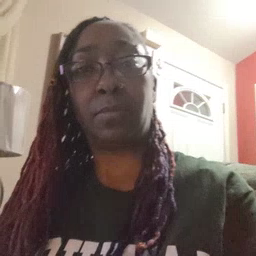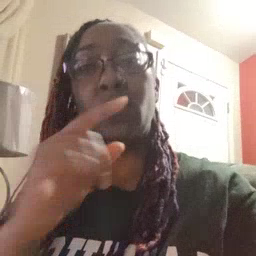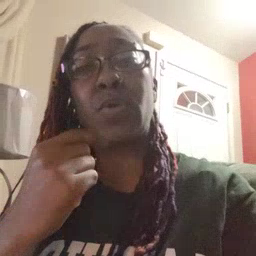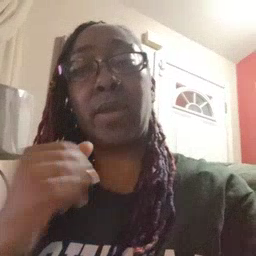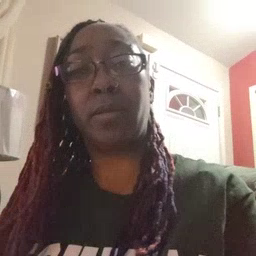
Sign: red